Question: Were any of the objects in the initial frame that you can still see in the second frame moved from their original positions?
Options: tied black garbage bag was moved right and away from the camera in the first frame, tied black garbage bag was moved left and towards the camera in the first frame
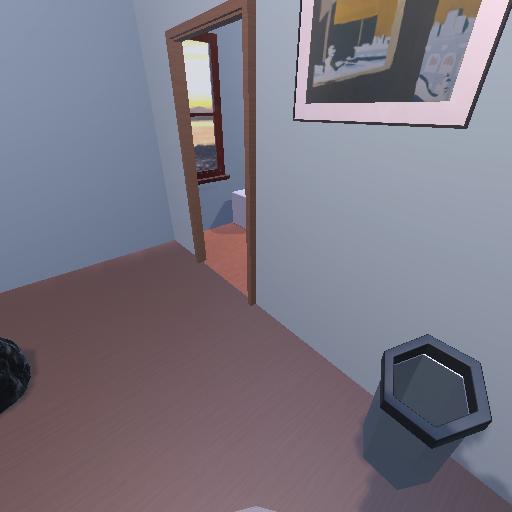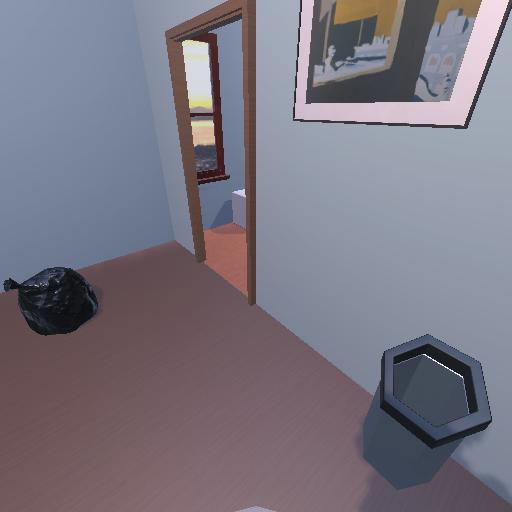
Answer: tied black garbage bag was moved right and away from the camera in the first frame